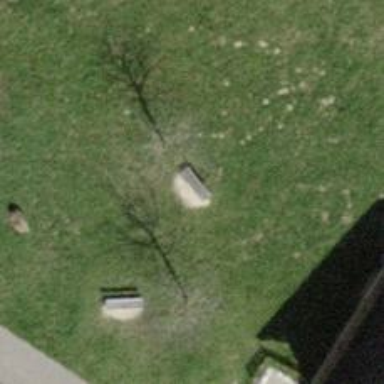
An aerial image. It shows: Bench.